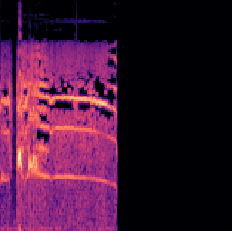
Sound class: Rooster